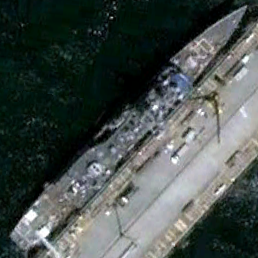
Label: cruiser